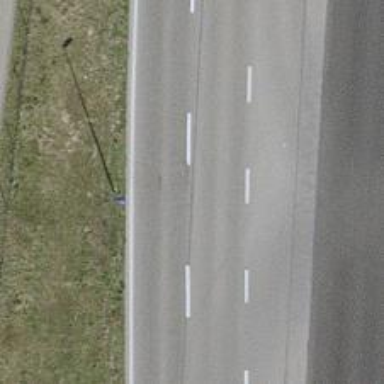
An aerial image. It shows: Road with traffic signals.